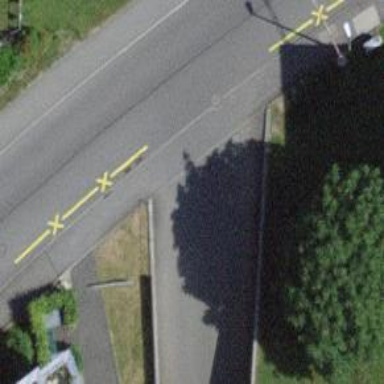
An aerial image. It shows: Sidewalk.